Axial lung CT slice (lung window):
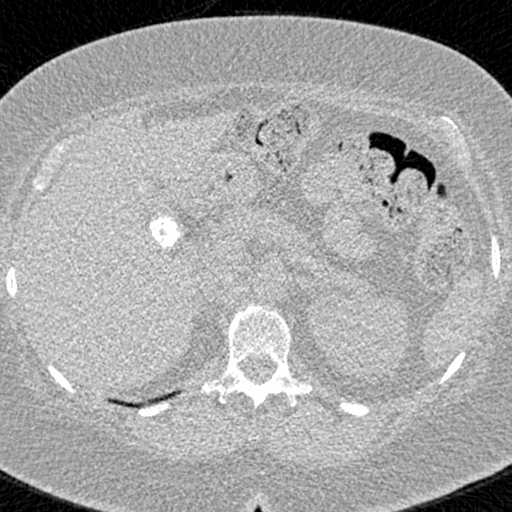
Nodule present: no